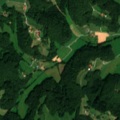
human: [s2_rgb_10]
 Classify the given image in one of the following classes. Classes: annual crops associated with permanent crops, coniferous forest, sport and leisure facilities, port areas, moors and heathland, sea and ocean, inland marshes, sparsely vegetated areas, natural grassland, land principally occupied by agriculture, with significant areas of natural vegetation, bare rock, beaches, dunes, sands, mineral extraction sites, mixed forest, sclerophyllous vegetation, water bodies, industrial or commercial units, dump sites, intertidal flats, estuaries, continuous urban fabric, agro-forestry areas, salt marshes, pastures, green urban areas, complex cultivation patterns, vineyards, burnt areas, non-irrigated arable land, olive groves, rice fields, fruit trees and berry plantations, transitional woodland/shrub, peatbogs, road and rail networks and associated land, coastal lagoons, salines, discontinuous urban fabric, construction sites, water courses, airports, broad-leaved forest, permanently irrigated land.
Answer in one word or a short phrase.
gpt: pastures, complex cultivation patterns, broad-leaved forest